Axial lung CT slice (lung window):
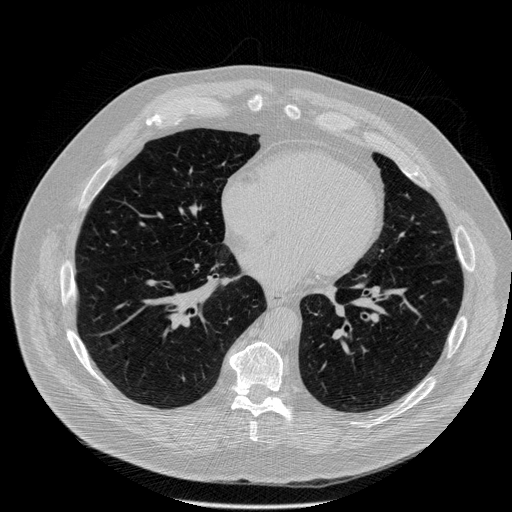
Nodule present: no